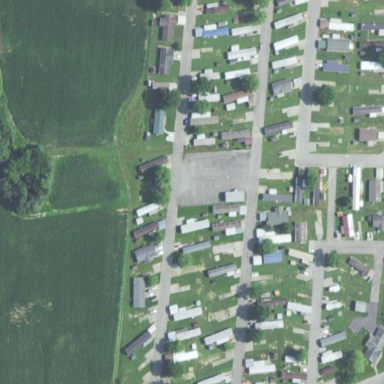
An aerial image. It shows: Trailer park.